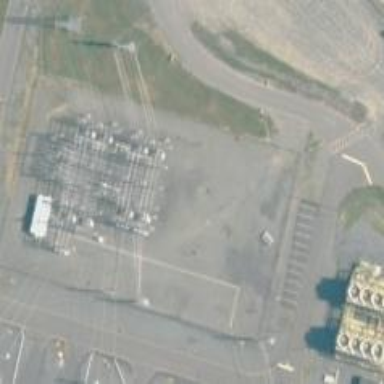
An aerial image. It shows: Switch used for power control.